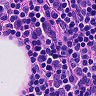
Metastatic tissue present: no